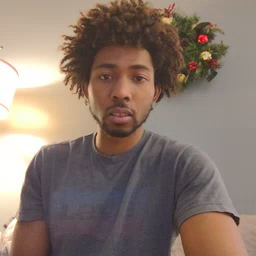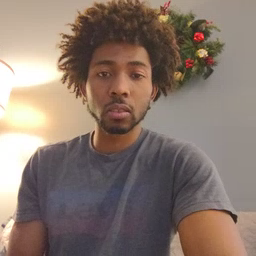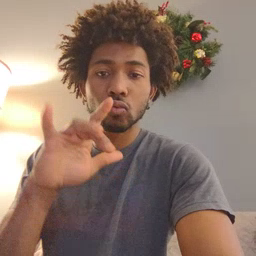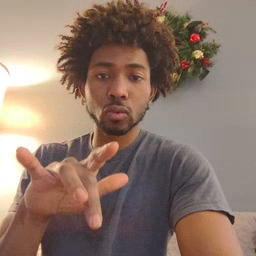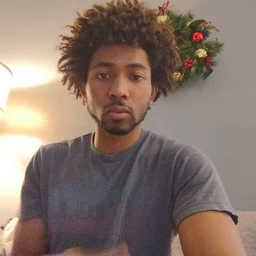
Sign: touch